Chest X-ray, AP view. Patient: 48 years old, sex F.
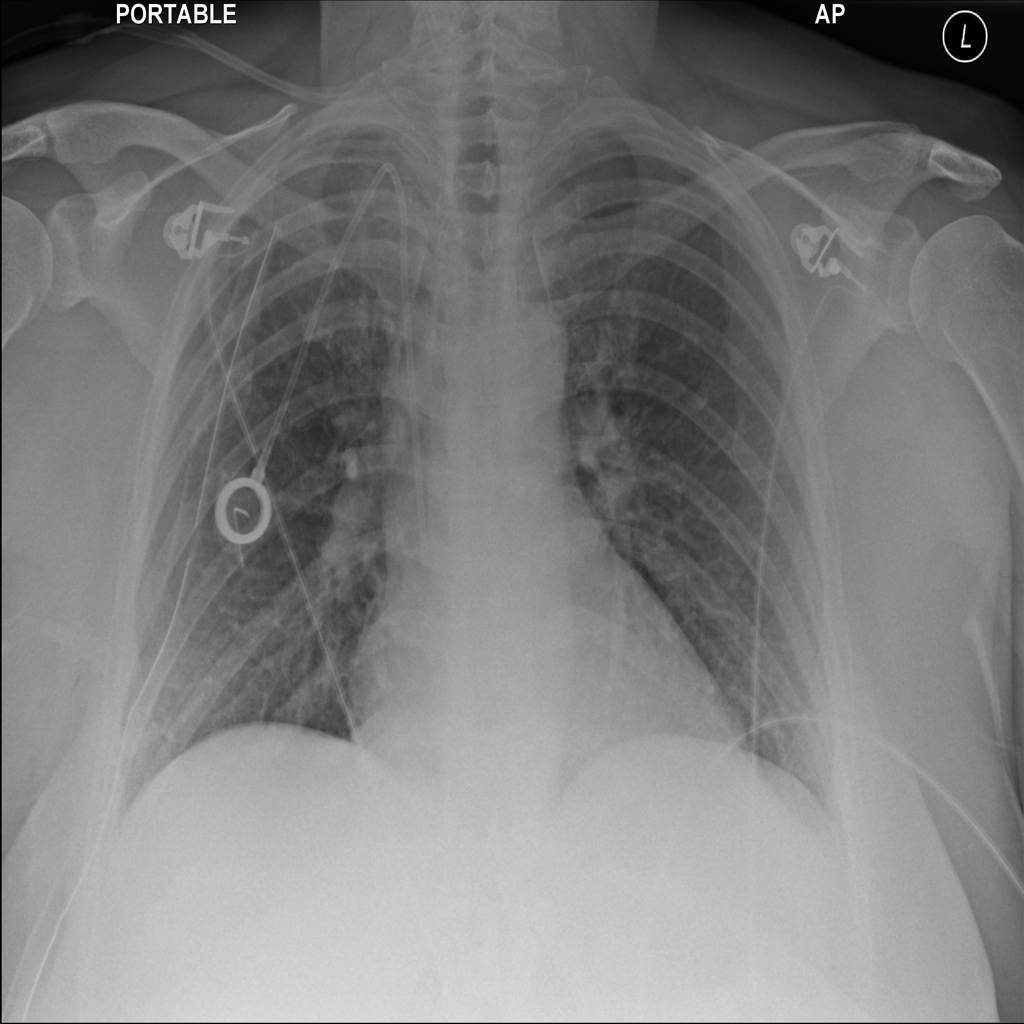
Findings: No Finding